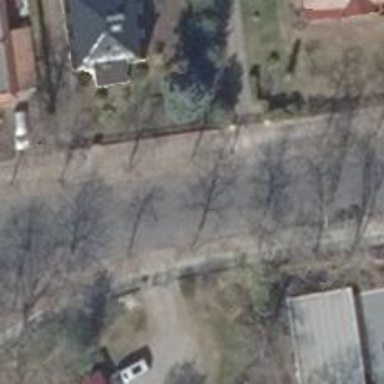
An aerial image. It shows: Residential road with asphalt surface. There are separate sidewalks on both sides.